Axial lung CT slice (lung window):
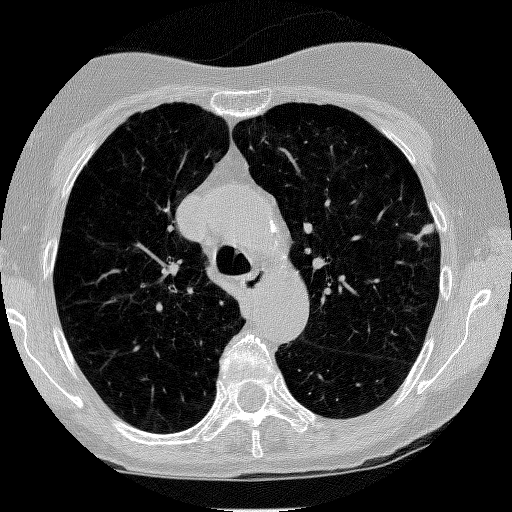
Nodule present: yes
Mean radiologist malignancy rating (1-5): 3.25